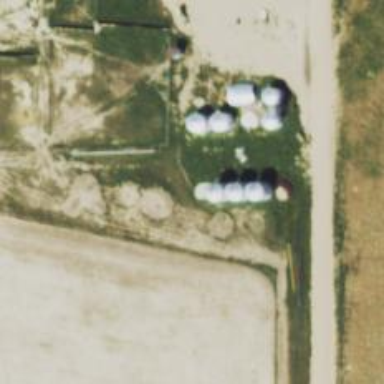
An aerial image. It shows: Silo.